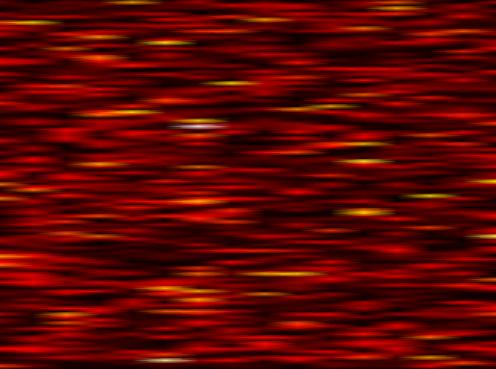
Label: WOLA